Question: Count the number of objects in the diagram.
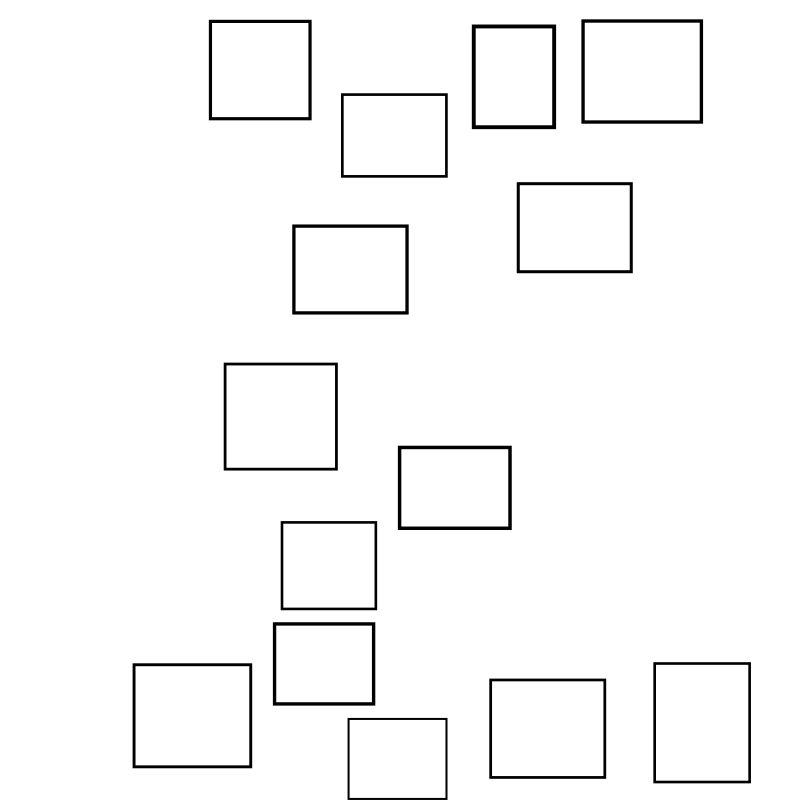
Answer: 14